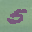
Label: 5